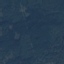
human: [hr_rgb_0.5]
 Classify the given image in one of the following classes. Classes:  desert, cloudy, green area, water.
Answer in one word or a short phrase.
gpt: green area